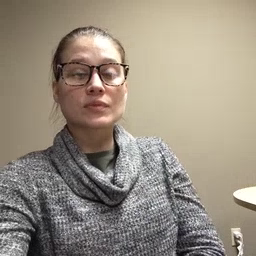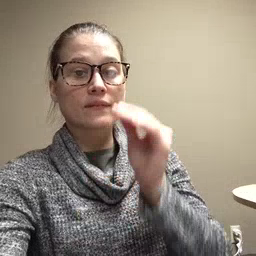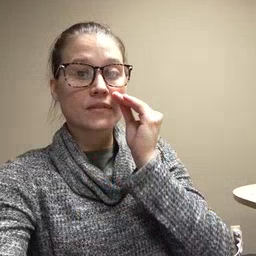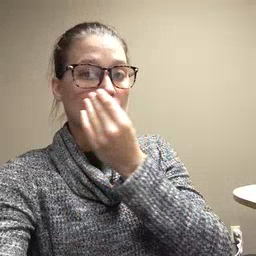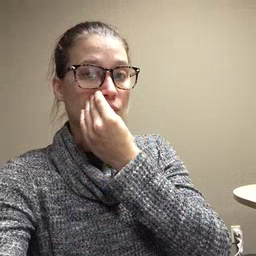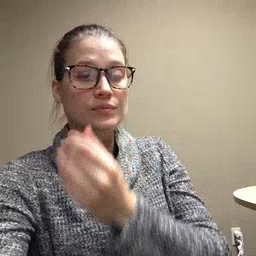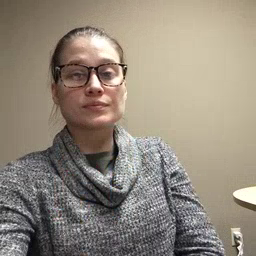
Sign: flower